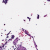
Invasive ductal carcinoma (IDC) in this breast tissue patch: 1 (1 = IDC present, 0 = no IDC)